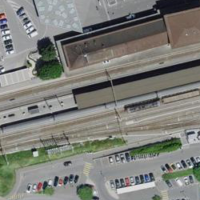
EUNIS habitat code: 57
Species observed at this site:
Pinus mugo
Rhododendron ferrugineum
Humulus lupulus